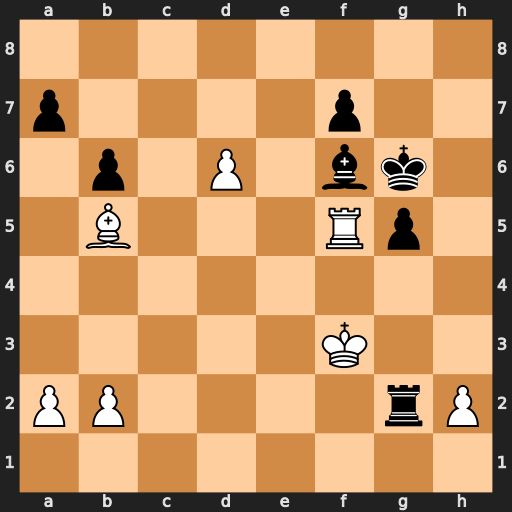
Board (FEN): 8/p4p2/1p1P1bk1/1B3Rp1/8/5K2/PP4rP/8
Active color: w
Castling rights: -
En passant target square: -
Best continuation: Rxf6+ Kxf6 Kxg2